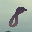
Label: 8